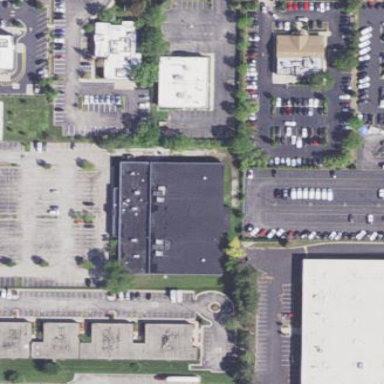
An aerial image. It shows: Building with bowling alley inside.